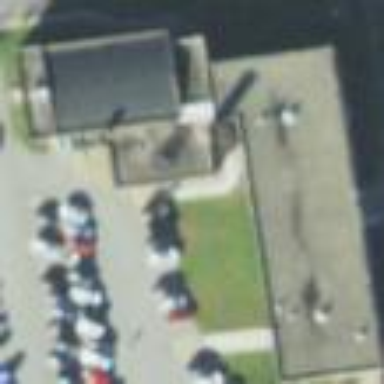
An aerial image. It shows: Government office building.